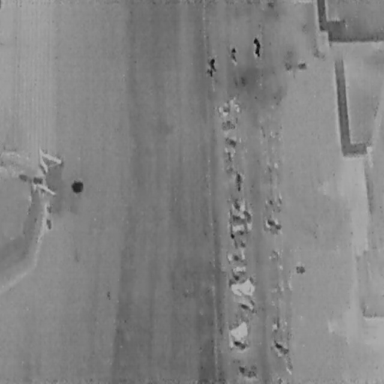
There are 18 objects shown in the infrared image, including three People, and 15 Bicycles.